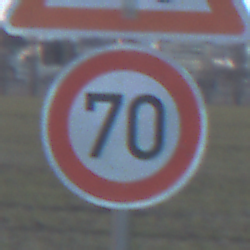
Verkehrszeichen: Geschwindigkeit70
Zusatzzeichen oben: RadverkehrRechts
Umgebung: Outdoor, Nature
Tageszeit: SunriseSunset
Wetter: PartlyCloudy
Licht: Natural
Jahreszeit: NotSpecified
Kontrast: LowContrast